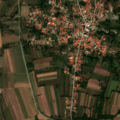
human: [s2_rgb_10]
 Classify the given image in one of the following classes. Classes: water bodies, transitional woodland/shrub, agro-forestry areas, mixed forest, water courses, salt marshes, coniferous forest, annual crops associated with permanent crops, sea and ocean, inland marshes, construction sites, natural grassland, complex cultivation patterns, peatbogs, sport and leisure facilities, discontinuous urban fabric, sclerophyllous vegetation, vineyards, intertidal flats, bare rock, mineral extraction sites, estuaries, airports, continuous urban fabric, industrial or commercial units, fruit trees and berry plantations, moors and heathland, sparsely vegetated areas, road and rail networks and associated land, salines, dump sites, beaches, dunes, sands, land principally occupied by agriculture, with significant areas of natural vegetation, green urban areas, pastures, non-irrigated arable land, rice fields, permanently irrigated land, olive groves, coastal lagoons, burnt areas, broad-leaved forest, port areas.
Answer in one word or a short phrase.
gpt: discontinuous urban fabric, non-irrigated arable land, complex cultivation patterns, land principally occupied by agriculture, with significant areas of natural vegetation